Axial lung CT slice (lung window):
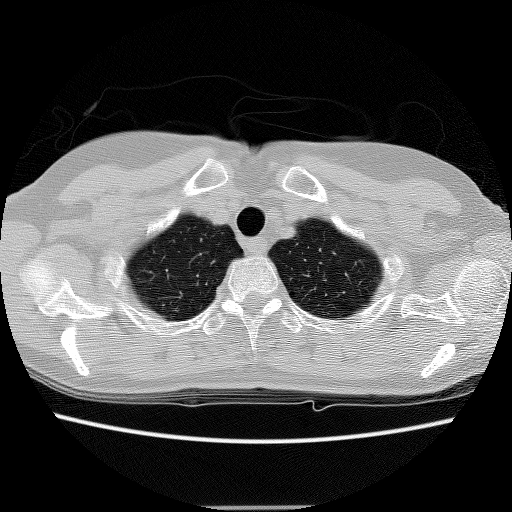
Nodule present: no